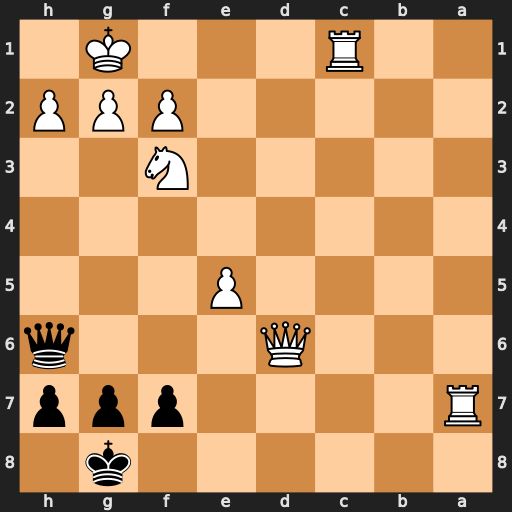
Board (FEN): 6k1/R4ppp/3Q3q/4P3/8/5N2/5PPP/2R3K1
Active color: b
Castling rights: -
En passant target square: -
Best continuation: Qxc1+ Qd1 Qxd1+ Ne1 Qxe1#